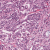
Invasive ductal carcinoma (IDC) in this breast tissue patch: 1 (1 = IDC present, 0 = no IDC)